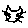
Label: cat